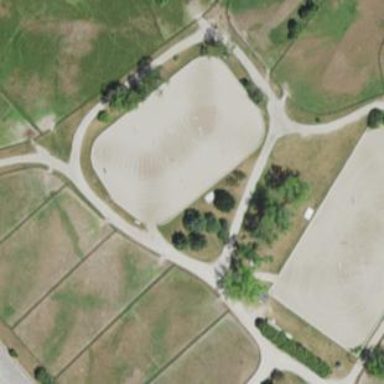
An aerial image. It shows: Equestrian pitch used for leisure and sports activities.